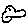
Label: bird